Interaction volume radius: 5 \u00c5
Interaction volume height: 20 \u00c5
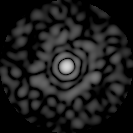
Disorder parameter: 0.8251